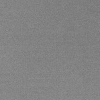
Atmospheric dust classification: dusty